Field crop: maize
Growth stage: 2
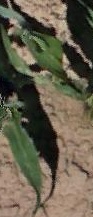
Species: maize